Question: I made a separate 'Index.js' file to hold all the components that I want to export throughout the app I'm creating. I thought the file path I'm taking would be correct but instead...
I'm getting an error that says:
> Could not resolve
'/User/user/projects/Something/src/components/components' as a file
nor as a folder (null)

How can I fix this?
Here's 'LoginForm.js':
'''
import React, { Component } from 'react';
import { TouchableOpacity, StyleSheet, View, Text ,Button } from 'react-native';
import { UserInput } from './components';
class LoginForm extends Component {
render() {
return(
<View style={styles.container}>
<UserInput/>
<TouchableOpacity style={styles.button}>
<Button
title="Press Me"
/>
</TouchableOpacity>
</View>
);
}
}
const styles = StyleSheet.create({
container: {
flex: 1,
justifyContent: 'center',
paddingHorizontal: 10
},
button: {
alignItems: 'center',
backgroundColor: '#DDDDDD',
padding: 10
}
});
export default LoginForm;
'''
Here's 'Index.js':
'''
export * from './UserInput';
export * from './LoginForm';
'''
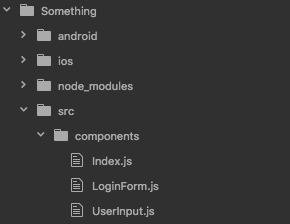
Answer: In the current working directory of 'LoginForm.js' , there is no 'components' folder.
From your script, you want 'UserInput' component in the 'LoginForm' component.
You can simply do it
'''
import { UserInput } from './UserInput';
'''
Right use of 'index.js' of 'components' folder is when you want to import the selected component of folder's in other directory's component's
in the 'LoginForm' component do
'''
import UserInput from './UserInput'; //default export
'''